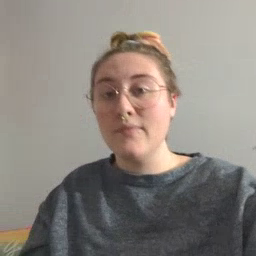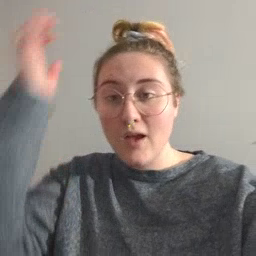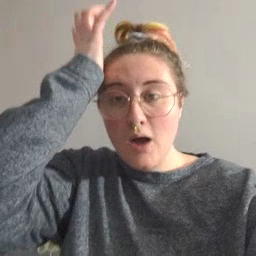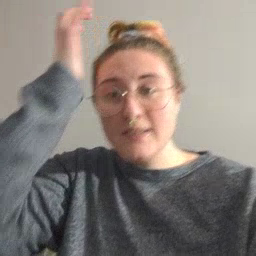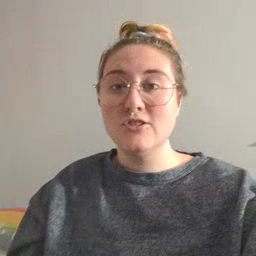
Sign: garbage